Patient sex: M
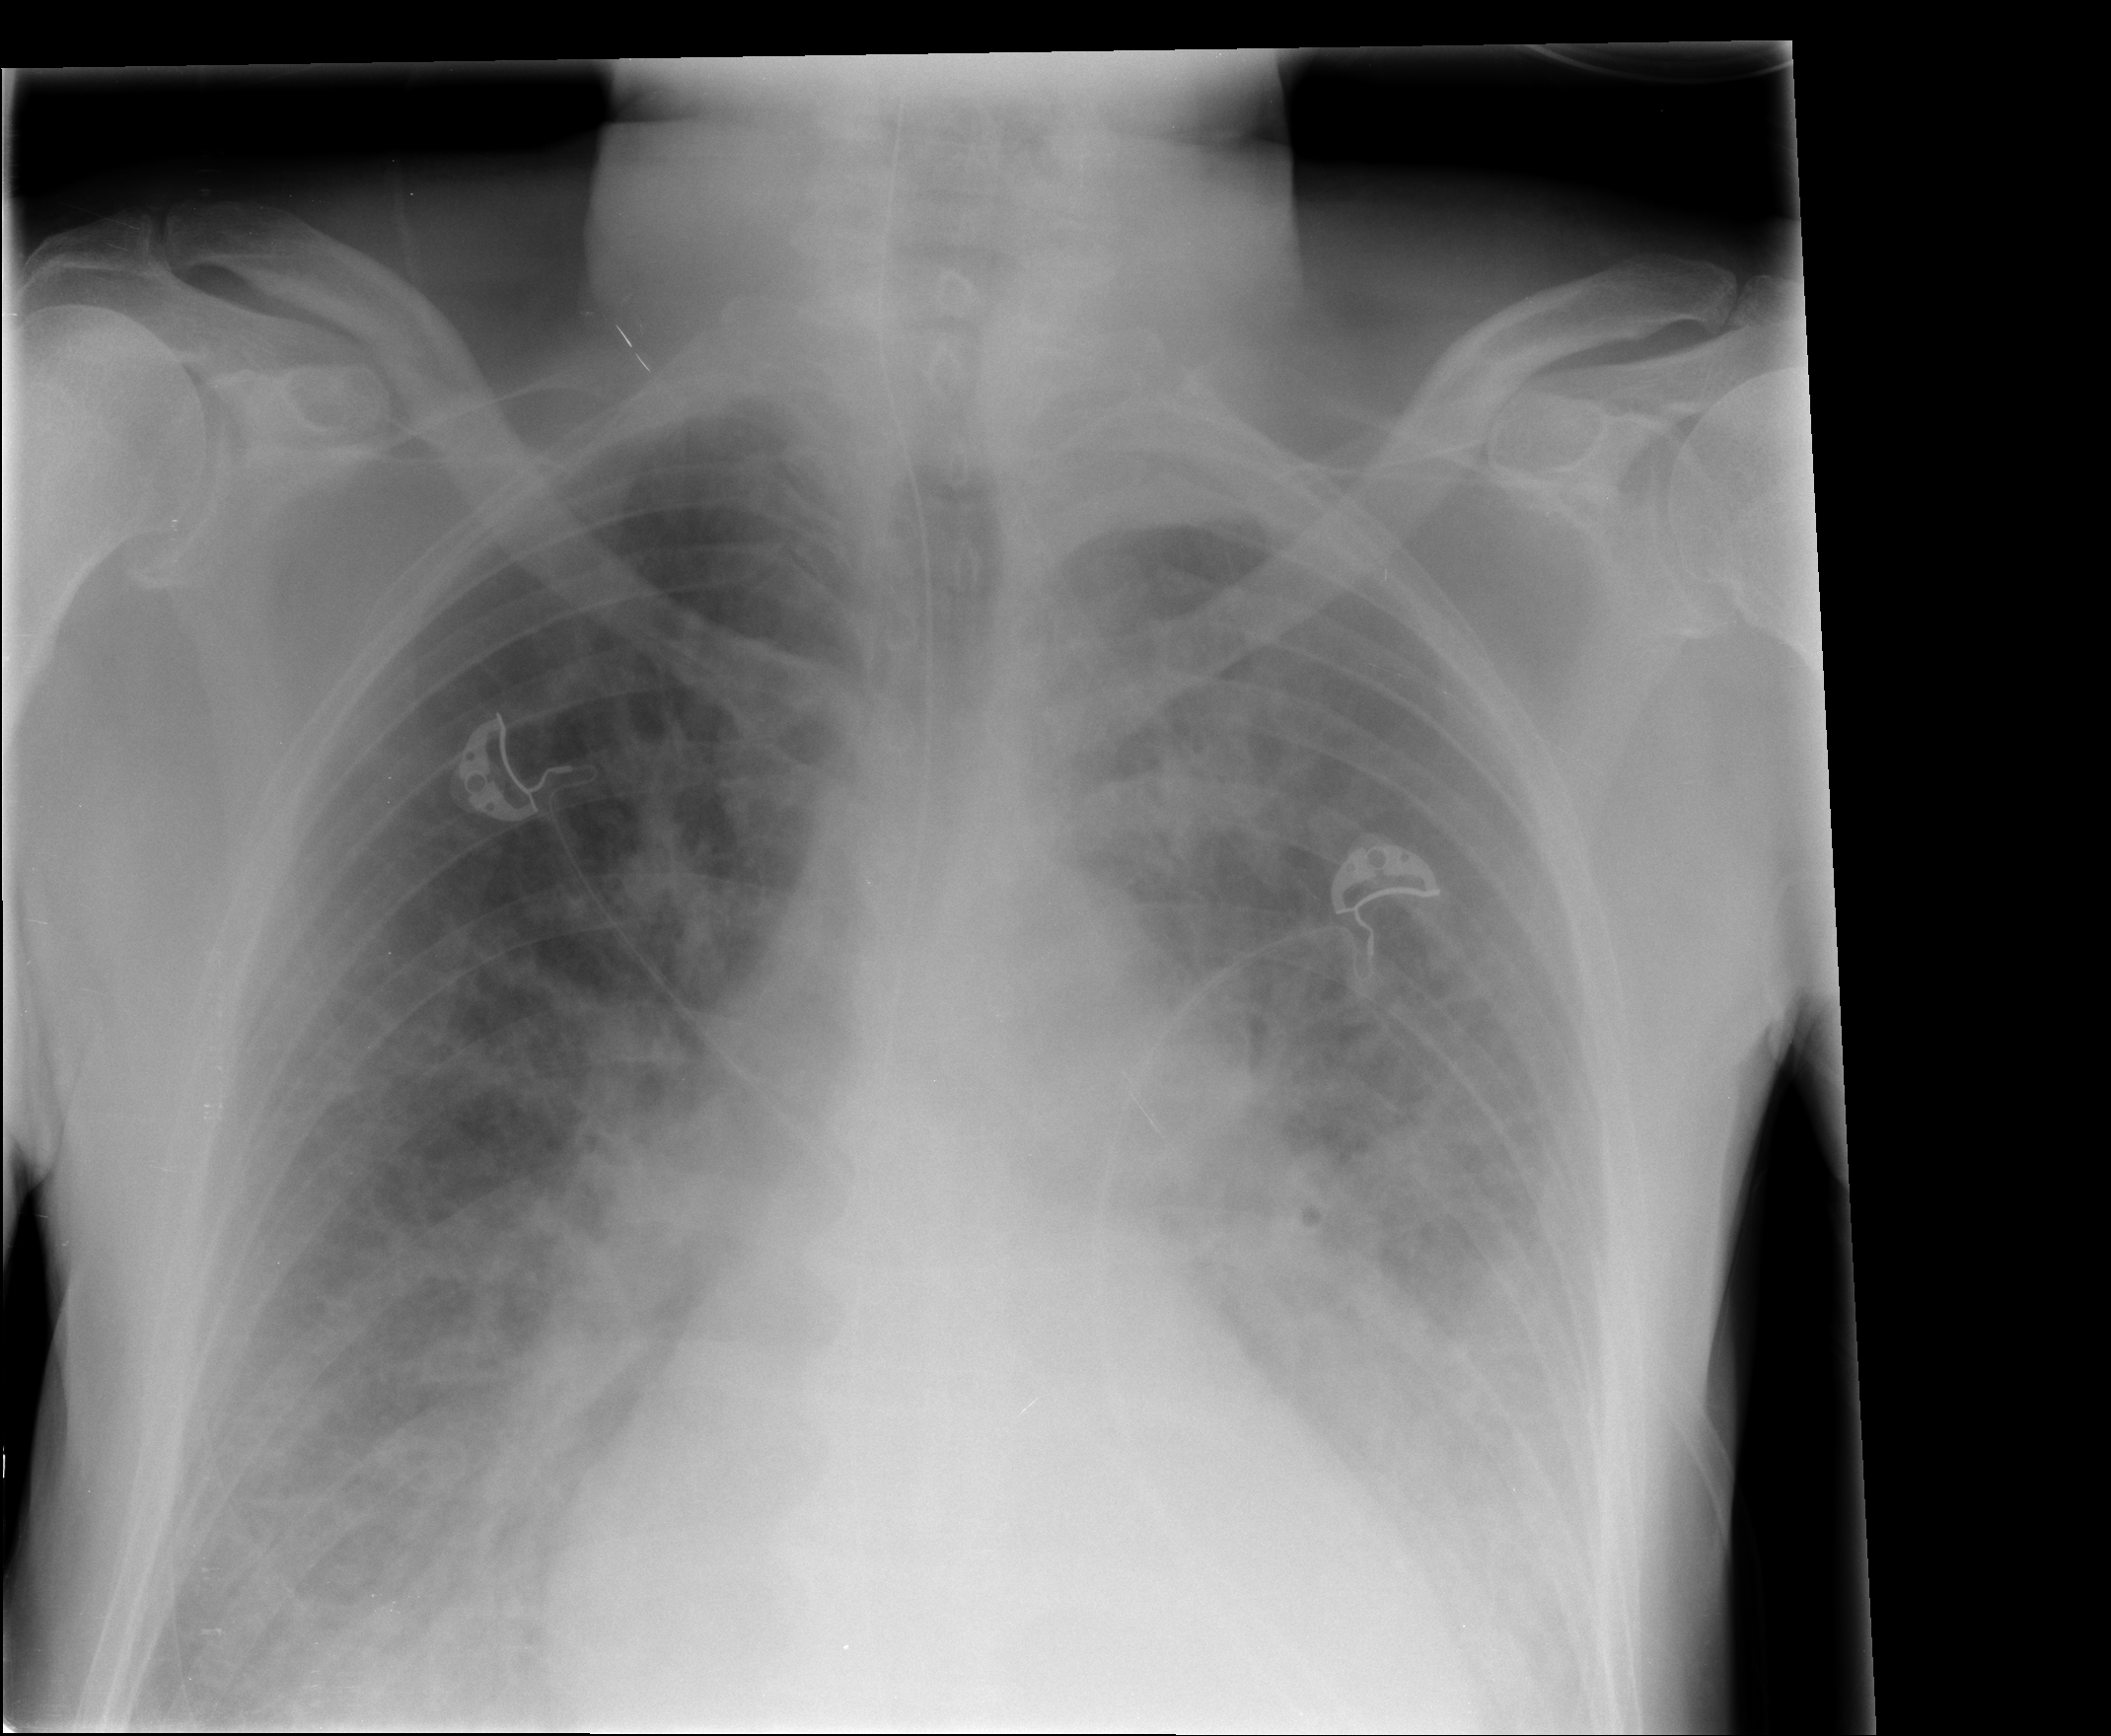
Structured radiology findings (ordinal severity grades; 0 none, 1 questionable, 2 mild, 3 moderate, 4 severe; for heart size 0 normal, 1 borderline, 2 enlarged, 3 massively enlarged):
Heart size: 2
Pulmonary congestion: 3
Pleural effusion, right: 2
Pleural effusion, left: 2
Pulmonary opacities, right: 2
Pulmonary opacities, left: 2
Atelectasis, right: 2
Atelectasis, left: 2